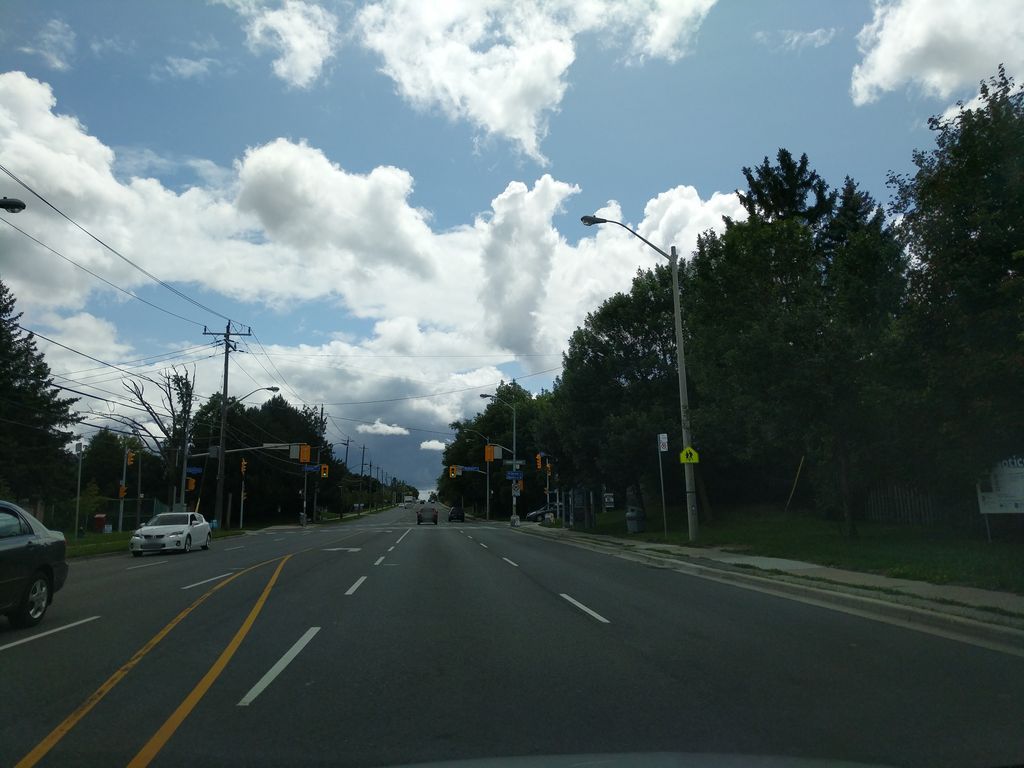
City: toronto